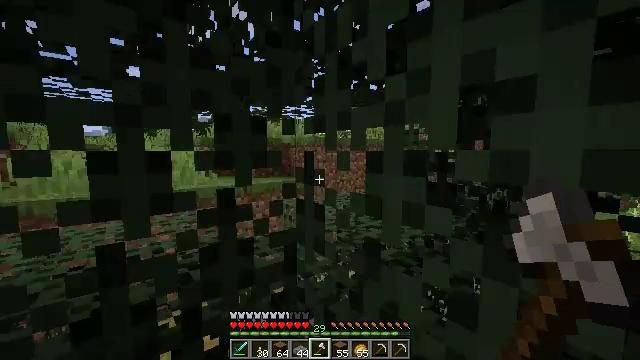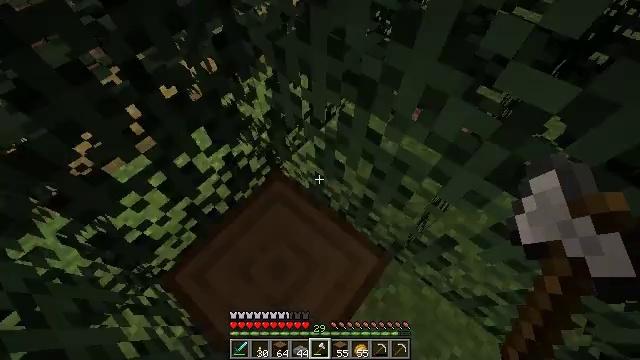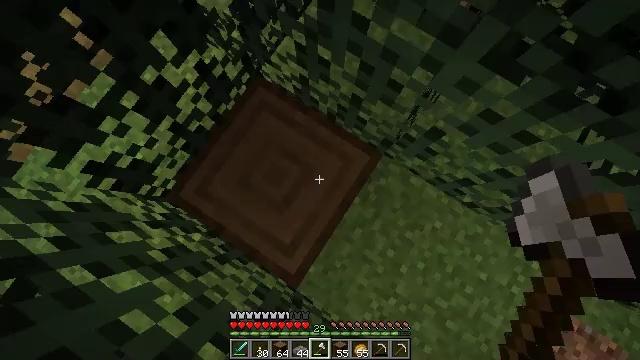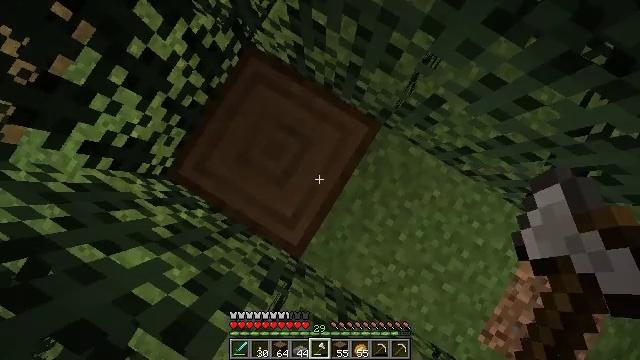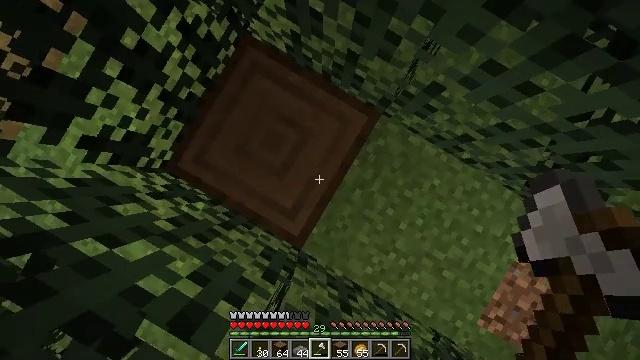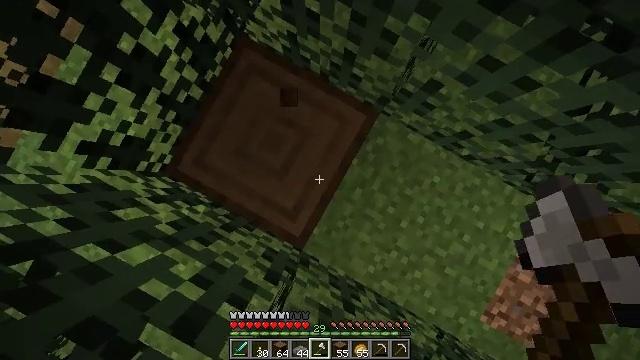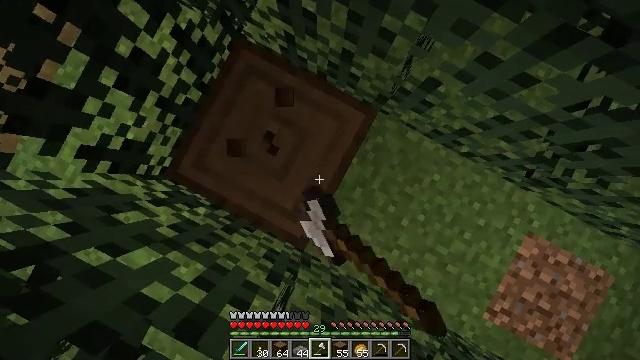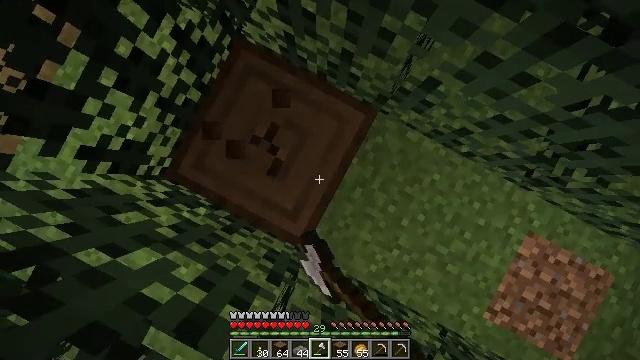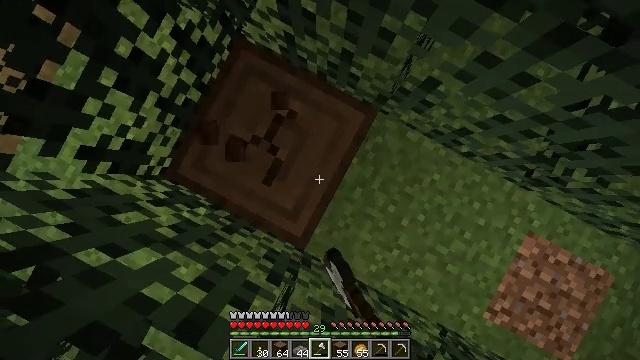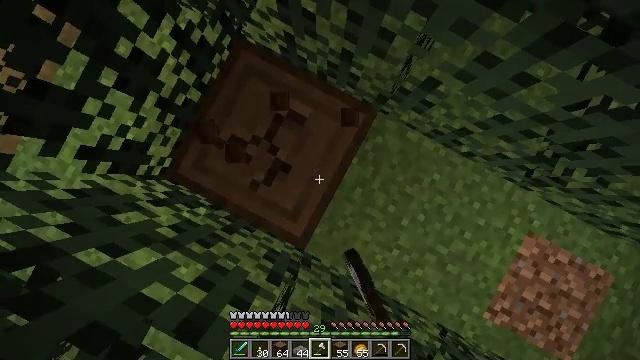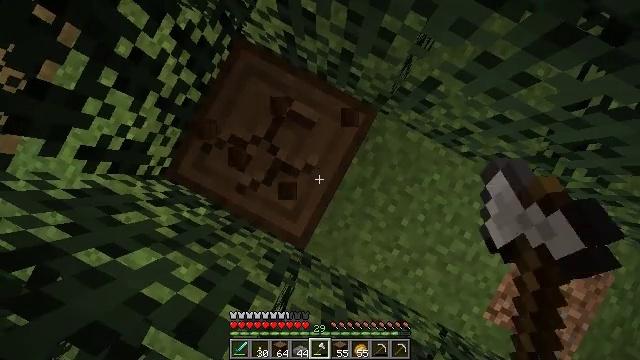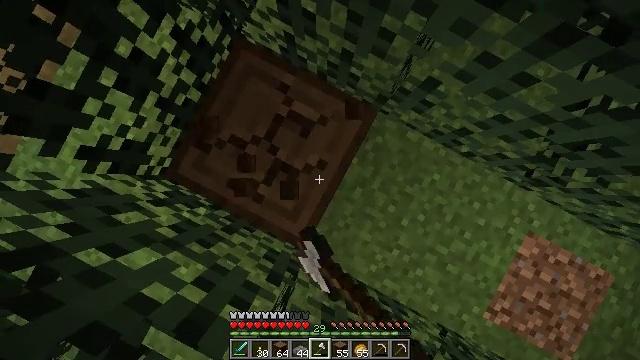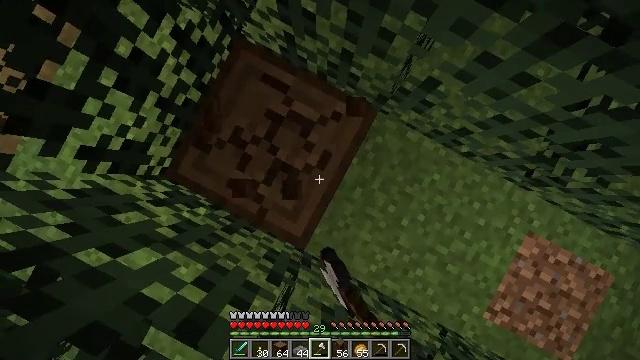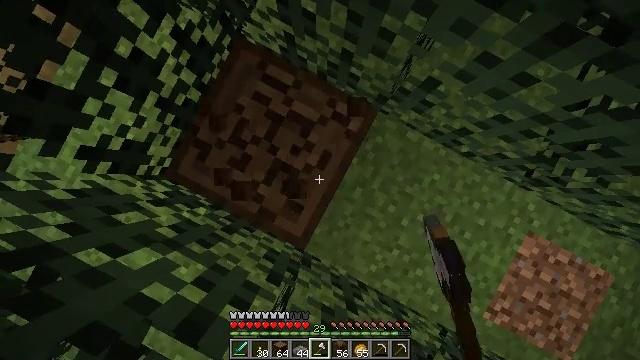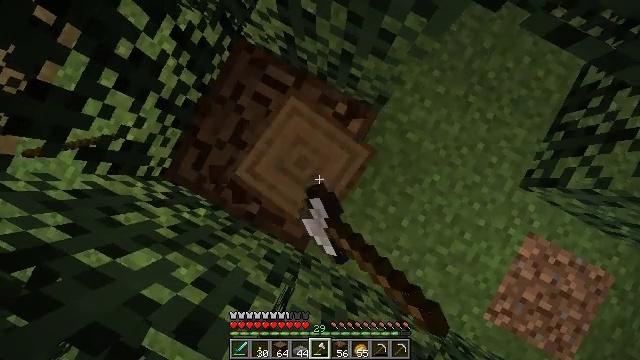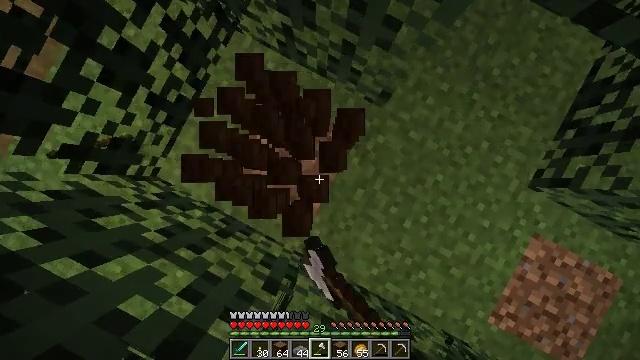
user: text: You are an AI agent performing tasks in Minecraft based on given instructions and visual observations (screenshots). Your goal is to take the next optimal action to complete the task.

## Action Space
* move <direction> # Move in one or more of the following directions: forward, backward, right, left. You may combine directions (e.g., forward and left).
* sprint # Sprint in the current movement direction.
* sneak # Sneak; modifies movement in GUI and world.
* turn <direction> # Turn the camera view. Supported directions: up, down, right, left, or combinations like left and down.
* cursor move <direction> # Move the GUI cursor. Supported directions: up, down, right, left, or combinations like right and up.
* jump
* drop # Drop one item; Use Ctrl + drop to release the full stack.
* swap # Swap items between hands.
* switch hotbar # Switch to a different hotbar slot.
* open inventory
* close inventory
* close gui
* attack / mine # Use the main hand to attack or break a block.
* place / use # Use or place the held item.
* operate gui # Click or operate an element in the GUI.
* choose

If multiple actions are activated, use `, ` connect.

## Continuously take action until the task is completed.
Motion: motion action
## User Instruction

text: Chop down the spruce log.
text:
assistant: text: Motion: turn right and down
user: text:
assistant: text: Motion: turn right and down
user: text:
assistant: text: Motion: turn right and down
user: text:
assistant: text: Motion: turn right and down
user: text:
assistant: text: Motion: turn right and down, attack / mine
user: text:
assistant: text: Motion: turn right and down, attack / mine
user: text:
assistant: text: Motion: attack / mine
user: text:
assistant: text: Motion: attack / mine
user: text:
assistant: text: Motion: attack / mine
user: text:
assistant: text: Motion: attack / mine
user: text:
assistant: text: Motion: attack / mine
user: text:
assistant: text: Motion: attack / mine
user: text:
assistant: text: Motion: attack / mine
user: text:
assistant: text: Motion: attack / mine
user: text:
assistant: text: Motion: attack / mine
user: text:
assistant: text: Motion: attack / mine
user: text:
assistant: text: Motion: attack / mine
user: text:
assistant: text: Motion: attack / mine
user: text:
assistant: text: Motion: attack / mine
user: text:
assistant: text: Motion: attack / mine